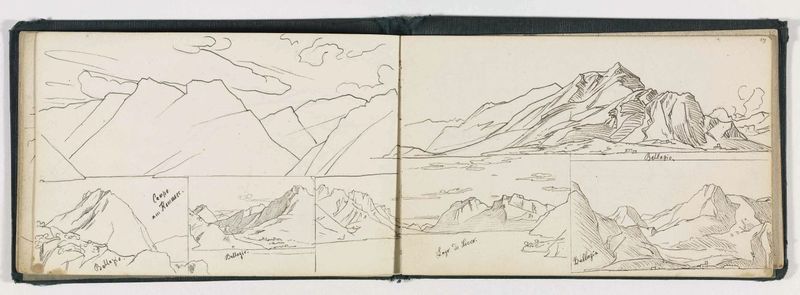
Titel: Skizzenbuch aus dem Schwarzwald, der Schweiz und Italien
Künstler: Emil Lugo
Standort: Karlsruhe
Institution: Staatliche Kunsthalle Karlsruhe
Schlagwörter: white, black, gray, grey, pictures, clouds, rocks, sky, hill, hills, lake, landscape, mountain, mountains, water, light, river, view, drawing, paper, shadow, illustration, sketch, scene, scale, study, pencil, peak, lines, peaks, book, page, balance, comic, text, sketchbook, panels, ridges, named, cacomiclands